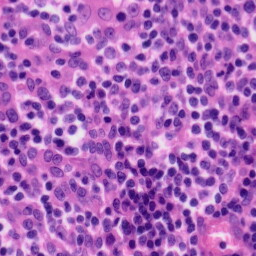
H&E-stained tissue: Tonsil